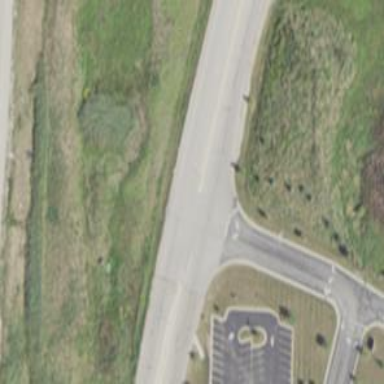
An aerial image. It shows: Tertiary link road with asphalt surface.